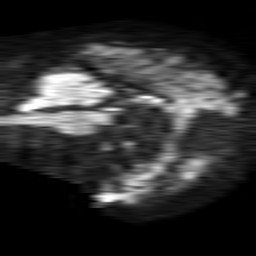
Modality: TRACE
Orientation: sagittal
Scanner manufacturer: philips
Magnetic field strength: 1.5 T
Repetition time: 4.6 s
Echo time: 0.08631 s